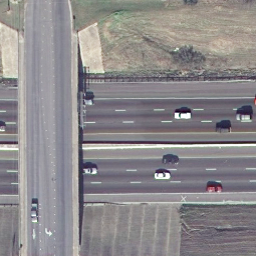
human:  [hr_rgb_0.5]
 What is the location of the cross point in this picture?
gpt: left